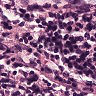
Metastatic tissue present: no